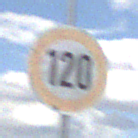
Verkehrszeichen: Geschwindigkeit120
Umgebung: Outdoor, Nature
Tageszeit: Midday
Wetter: PartlyCloudy
Licht: Natural
Jahreszeit: NotSpecified
Kontrast: LowContrast